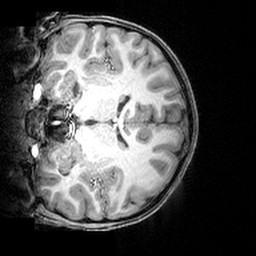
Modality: T1w
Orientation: coronal
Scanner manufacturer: siemens
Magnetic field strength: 3 T
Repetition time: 1.9 s
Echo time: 0.00397 s